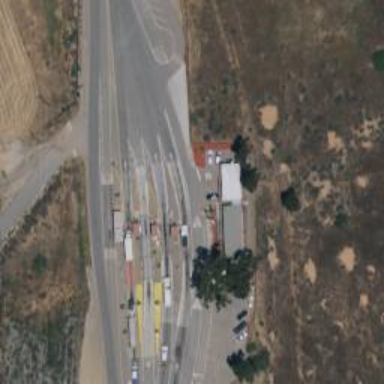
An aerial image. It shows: Weighbridge facility.